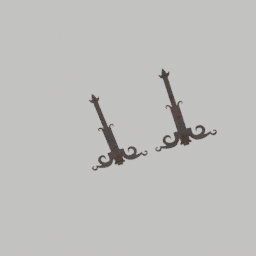
Label: mechanical